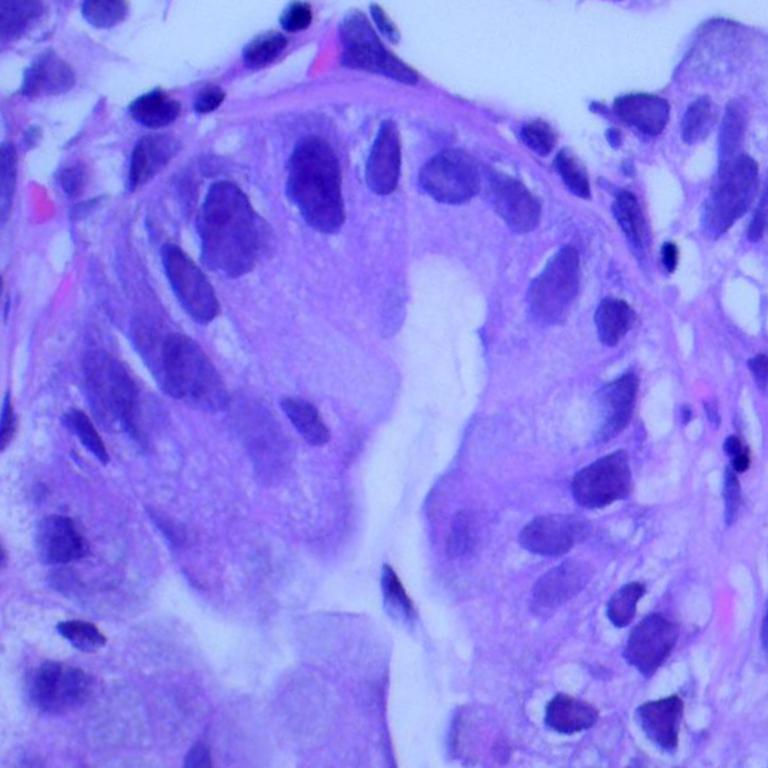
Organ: lung
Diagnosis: adenocarcinomas